Question: I'm creating a EF5 entity model with the designer (VS2012), and used the EF5 DbContext generator as code generation item.
My model contains an entity deriving from another (not abstract).
So let's say the base entity is called BaseEntity, and the derived entity is DerivedEntity.
Now I see in the generated context class, that there is no
'''
Public DbSet<DerivedEntity> DerivedEntities { get; set; }
'''
defined.
Only
'''
Public DbSet<BaseEntity> BaseEntities { get; set; }
'''
is defined.
Is this normal ? And if yes, how do I query the derived entities in linq ?
I'm used to query like this:
'''
using(var ctx = new EntityContainer)
{
var q = from e in ctx.DerivedEntities <-- but this is now not possible since it doesn't exist
select e;
return q.ToList();
}
'''
Thanks for replying.
As requested, generated classes posted:

'''
public partial class Scheduling
{
public int Id { get; set; }
public string Subject { get; set; }
public System.DateTime BeginDate { get; set; }
public System.DateTime EndDate { get; set; }
}
public partial class TeamScheduling : Scheduling
{
public int TeamId { get; set; }
public Nullable<int> AssignmentId { get; set; }
public virtual Team Team { get; set; }
public virtual Assignment Assignment { get; set; }
}
public partial class EntityContainer : DbContext
{
public EntityContainer()
: base("name=EntityContainer")
{
}
protected override void OnModelCreating(DbModelBuilder modelBuilder)
{
throw new UnintentionalCodeFirstException();
}
public DbSet<Team> Teams { get; set; }
public DbSet<Location> Locations { get; set; }
public DbSet<Country> Countries { get; set; }
public DbSet<Assignment> Assignments { get; set; }
public DbSet<ProductType> ProductTypes { get; set; }
public DbSet<AssignmentPreference> AssignmentPreferences { get; set; }
public DbSet<Scheduling> Schedulings { get; set; }
}
'''
As you see, the EntityContainer class does not contain
'''
public DbSet<TeamScheduling> TeamSchedulings { get; set; }
'''
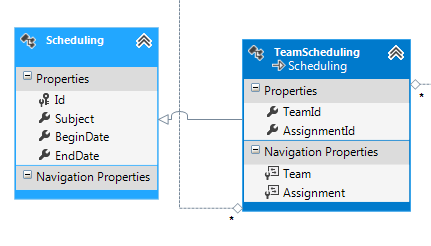
Answer: This is expected when you use inheritance the way you have. 'context.Schedulings' contains both 'Scheduling' objects and 'TeamScheduling' objects. You can get the 'TeamScheduling' objects only by asking for 'context.Schedulings.OfType<TeamScheduling>()'. Note that you cannot meaningfully use 'context.Schedulings.OfType<Scheduling>()' to get the others: that will also include the 'TeamScheduling' objects.
You could alternatively try 'context.Set<TeamScheduling>()', but I'm not entirely sure that will work.